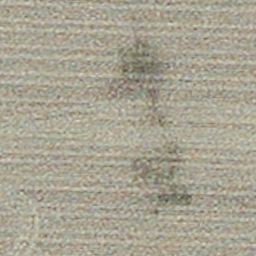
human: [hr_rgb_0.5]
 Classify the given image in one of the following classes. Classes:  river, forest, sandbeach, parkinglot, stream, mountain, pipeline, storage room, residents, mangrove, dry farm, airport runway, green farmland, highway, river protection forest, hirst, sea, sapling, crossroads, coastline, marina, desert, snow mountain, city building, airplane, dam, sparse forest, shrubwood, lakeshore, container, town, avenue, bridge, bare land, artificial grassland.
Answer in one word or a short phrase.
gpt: dry farm